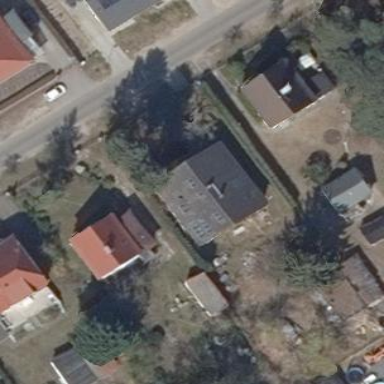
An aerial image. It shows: Detached building with gabled roof.